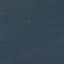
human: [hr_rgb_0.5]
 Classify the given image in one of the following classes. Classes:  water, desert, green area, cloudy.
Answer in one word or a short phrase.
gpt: water